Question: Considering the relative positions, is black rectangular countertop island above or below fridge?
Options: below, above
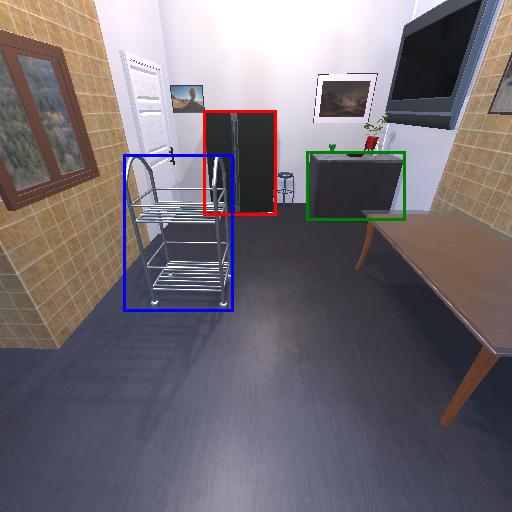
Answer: below